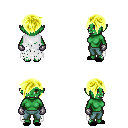
a pixel art fantasy rpg character, female body template, orc, green skin, white tattered cape, teal pants, gold pixie cut hairstyle, metal gloves, black slippers, four views (front, back, left, right), 2x2 character sprite sheet, small pixel art, hard edges, no anti-aliasing